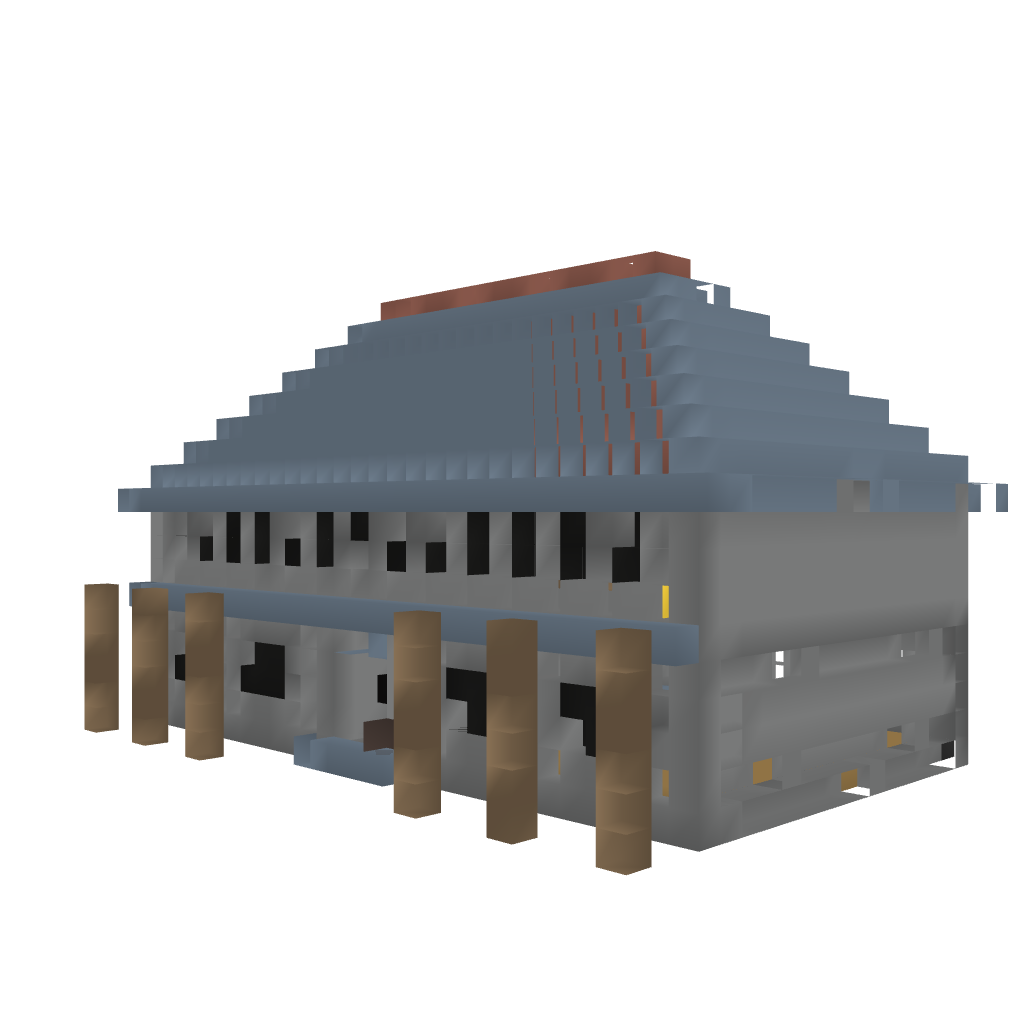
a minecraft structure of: Hotel